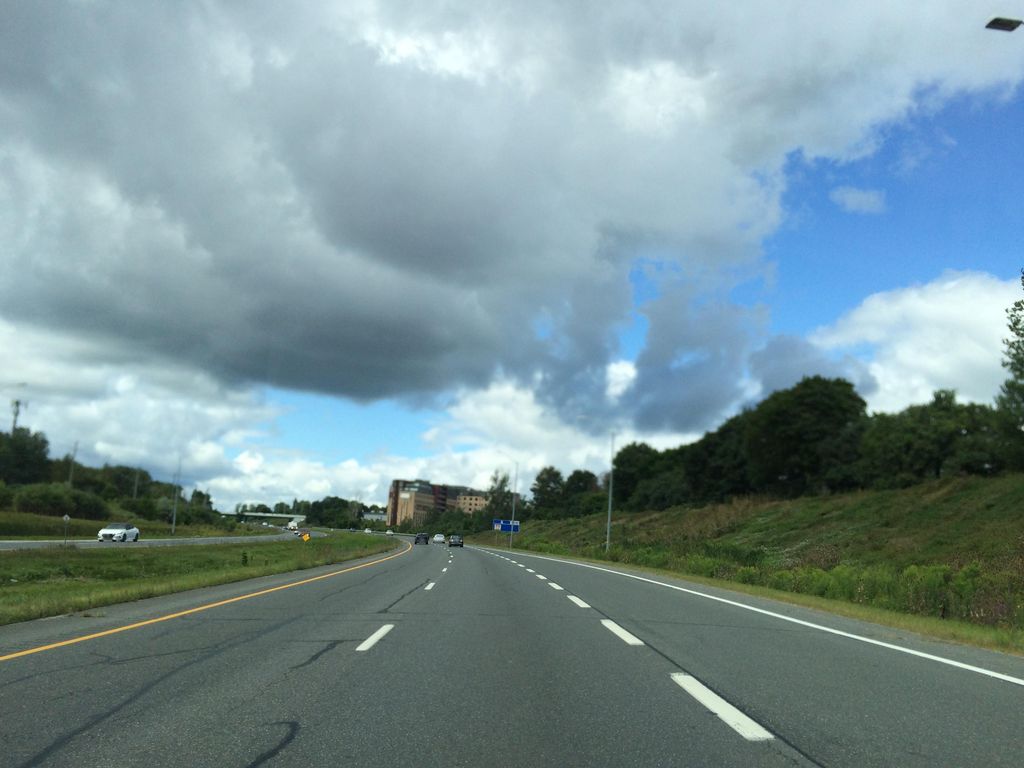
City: kitchener-waterloo